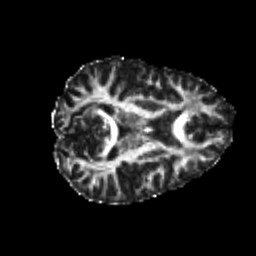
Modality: FA
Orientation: axial
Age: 23
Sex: female
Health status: healthy
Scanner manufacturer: philips
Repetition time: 7.388 s
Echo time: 0.08599 s